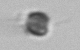
Label: Apedinella